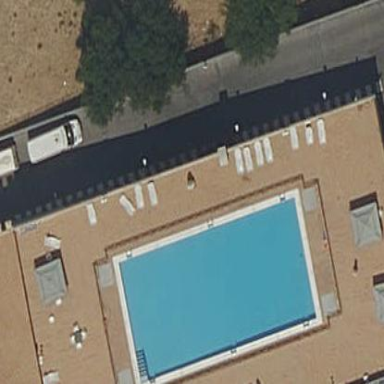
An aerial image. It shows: Swimming pool located in leisure land.